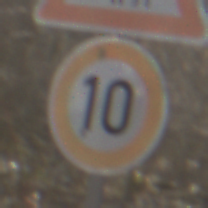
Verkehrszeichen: Geschwindigkeit10
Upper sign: ViehtriebRechts
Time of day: MorningAfternoon
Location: Outdoor (Nature)
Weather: Clear
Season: Winter
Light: Natural